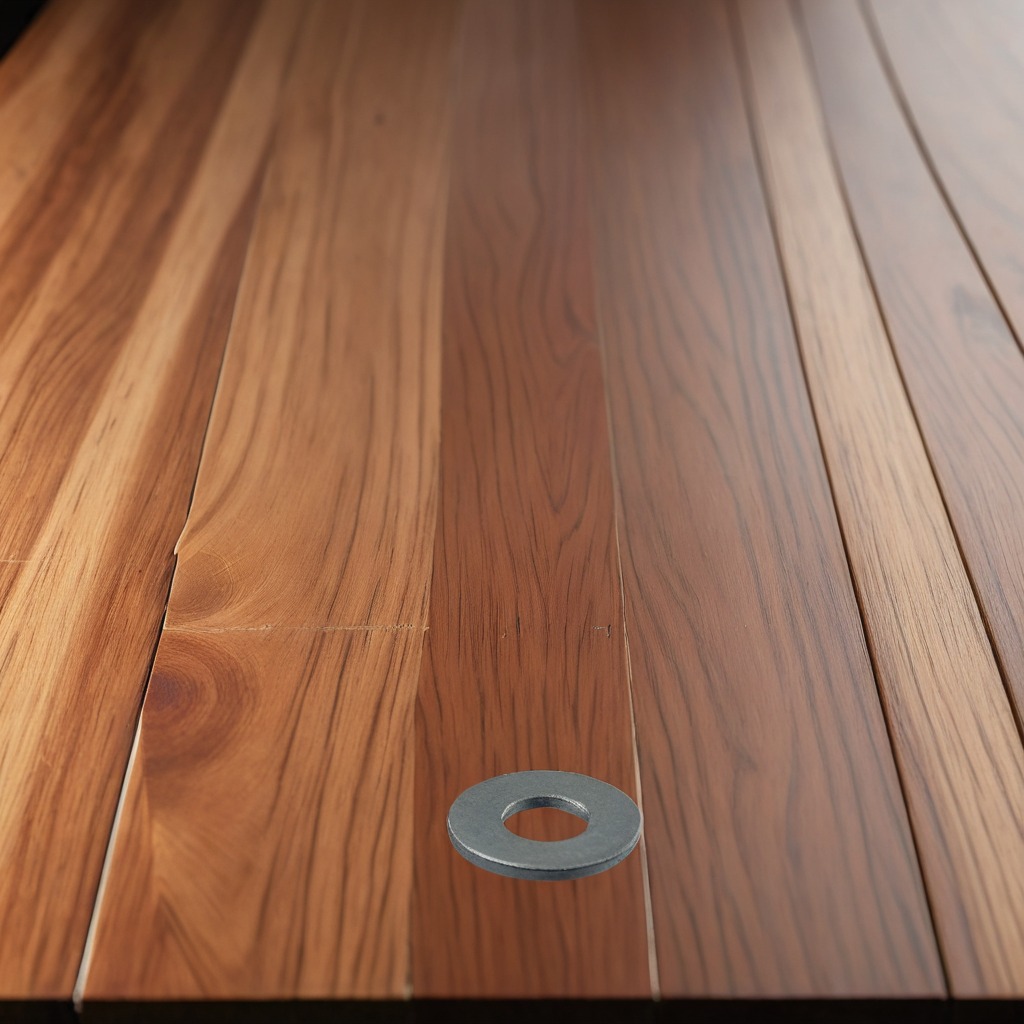
A flat metal washer lies on the wooden table in a carpentry studio.